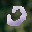
Label: 0